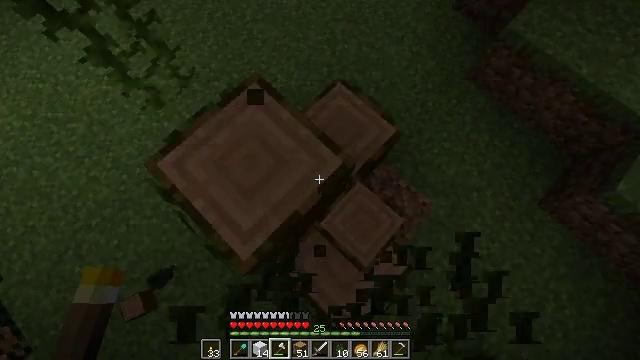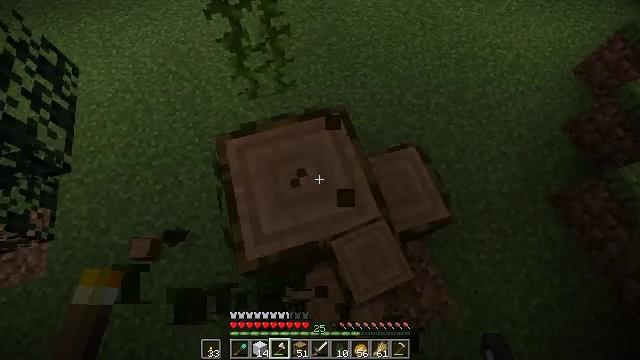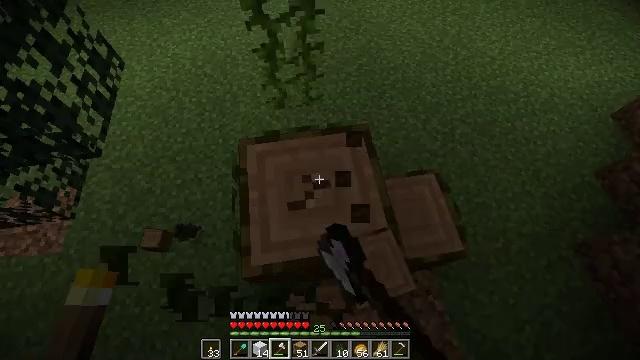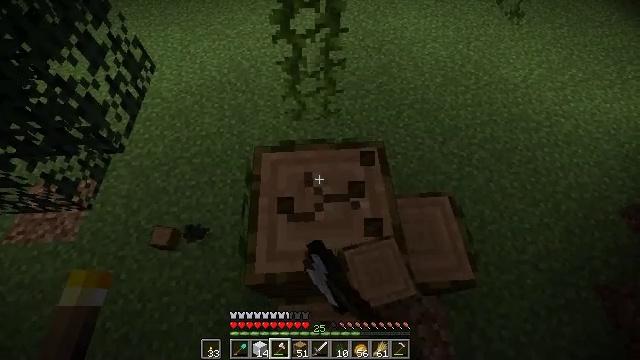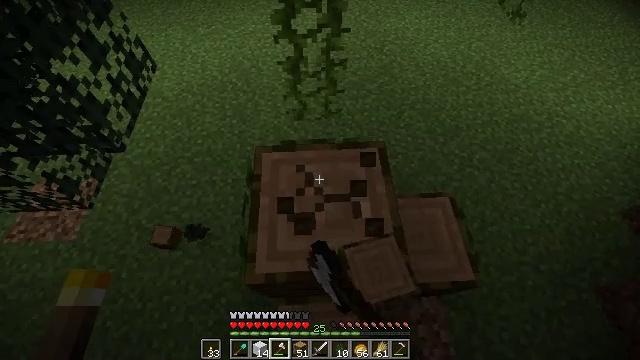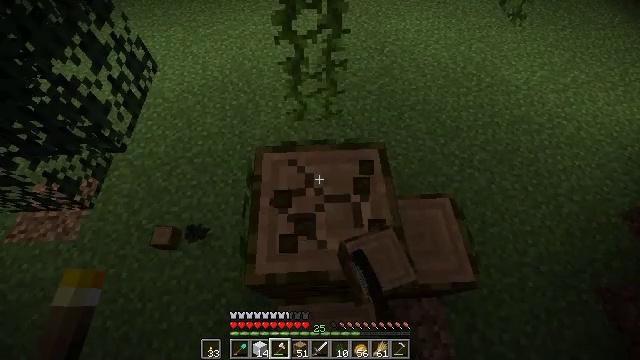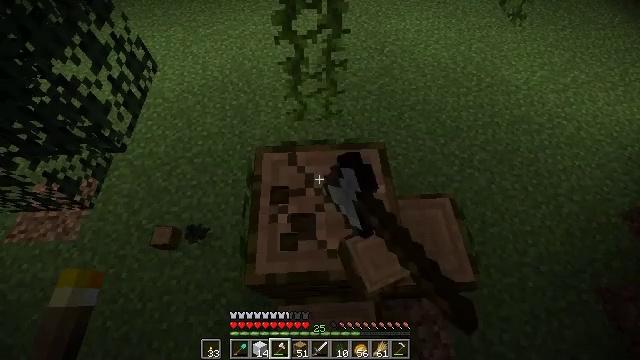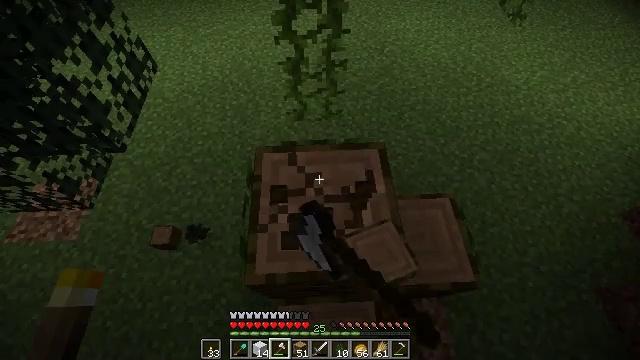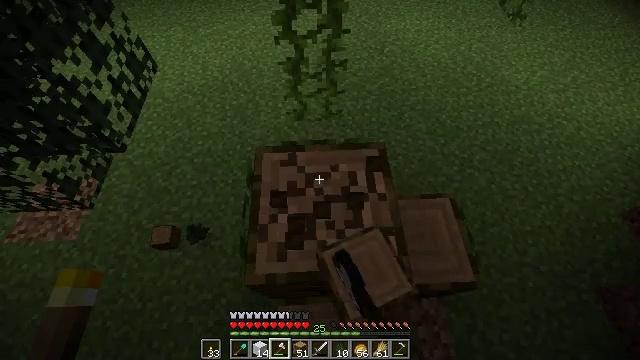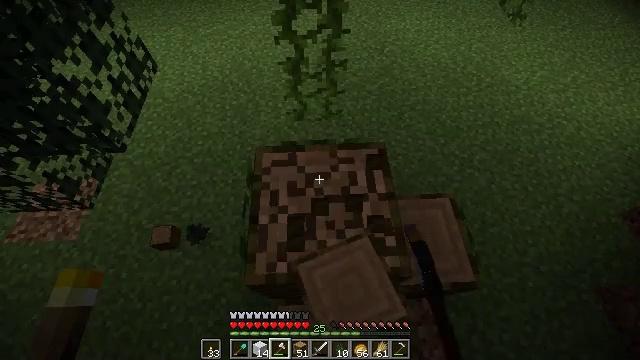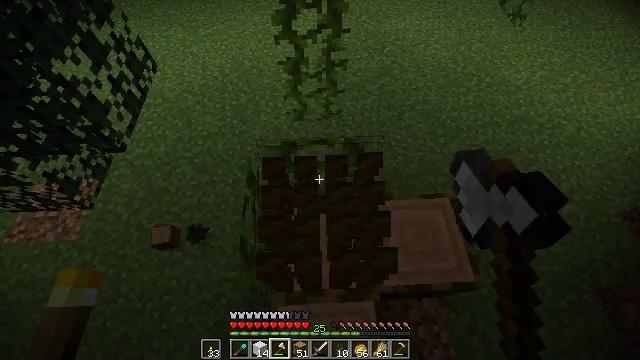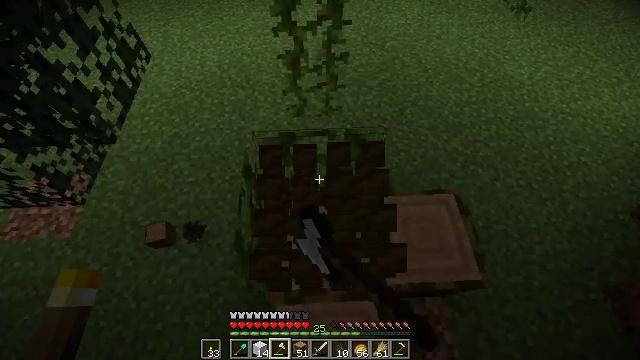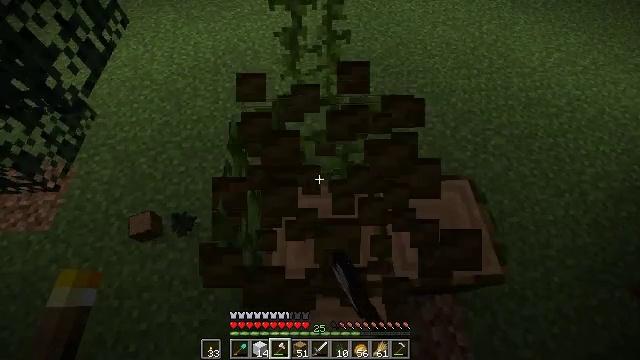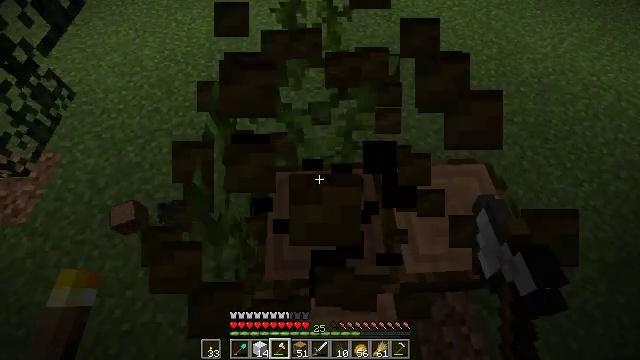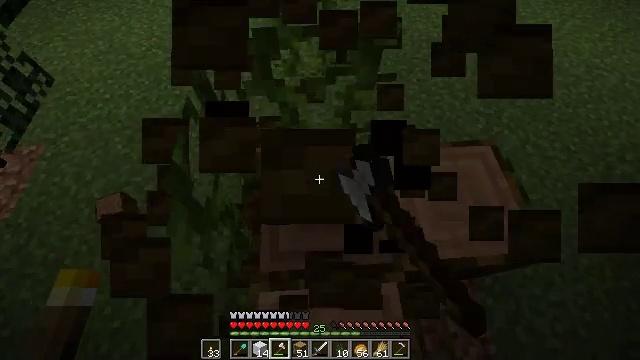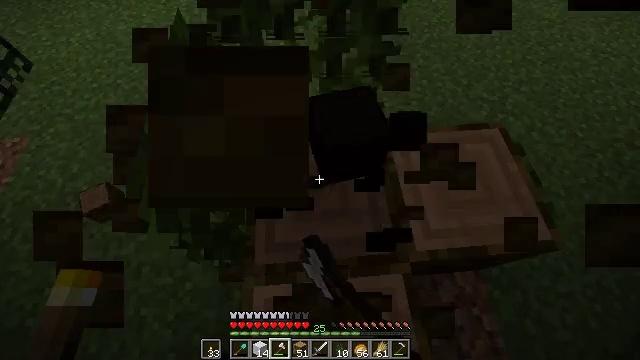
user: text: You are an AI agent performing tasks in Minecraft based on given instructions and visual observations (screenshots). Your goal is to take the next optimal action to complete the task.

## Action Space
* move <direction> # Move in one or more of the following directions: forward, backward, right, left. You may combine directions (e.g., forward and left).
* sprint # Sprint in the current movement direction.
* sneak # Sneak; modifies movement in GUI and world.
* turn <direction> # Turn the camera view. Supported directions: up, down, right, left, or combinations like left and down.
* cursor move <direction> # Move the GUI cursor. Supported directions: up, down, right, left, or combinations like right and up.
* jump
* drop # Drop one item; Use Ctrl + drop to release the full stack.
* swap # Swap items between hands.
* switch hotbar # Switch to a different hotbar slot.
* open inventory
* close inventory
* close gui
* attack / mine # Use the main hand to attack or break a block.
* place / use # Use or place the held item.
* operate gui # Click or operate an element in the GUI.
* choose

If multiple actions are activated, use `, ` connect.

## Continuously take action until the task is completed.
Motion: motion action
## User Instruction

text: Use an axe to chop the jungle log.
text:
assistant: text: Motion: turn left and up, attack / mine
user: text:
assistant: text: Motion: turn left and up, attack / mine
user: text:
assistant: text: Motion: turn left and up, attack / mine
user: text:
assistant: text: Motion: attack / mine
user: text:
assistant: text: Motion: attack / mine
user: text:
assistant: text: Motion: attack / mine
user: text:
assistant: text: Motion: attack / mine
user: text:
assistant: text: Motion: attack / mine
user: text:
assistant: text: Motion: attack / mine
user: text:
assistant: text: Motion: attack / mine
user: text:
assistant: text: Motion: attack / mine
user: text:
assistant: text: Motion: attack / mine
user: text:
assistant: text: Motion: attack / mine
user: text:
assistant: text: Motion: turn right and down, attack / mine
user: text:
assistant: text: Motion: attack / mine
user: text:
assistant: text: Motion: attack / mine
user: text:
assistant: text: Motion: turn right and down, attack / mine
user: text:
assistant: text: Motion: turn right, attack / mine
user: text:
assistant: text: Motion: turn right and up, attack / mine
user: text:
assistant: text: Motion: turn right and up, attack / mine
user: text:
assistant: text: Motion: turn right and up, attack / mine
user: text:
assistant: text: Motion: attack / mine
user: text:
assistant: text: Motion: attack / mine
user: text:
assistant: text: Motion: attack / mine
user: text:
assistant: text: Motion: attack / mine
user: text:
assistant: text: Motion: attack / mine
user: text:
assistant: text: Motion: attack / mine
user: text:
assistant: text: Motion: turn right, attack / mine
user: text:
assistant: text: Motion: attack / mine
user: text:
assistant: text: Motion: attack / mine